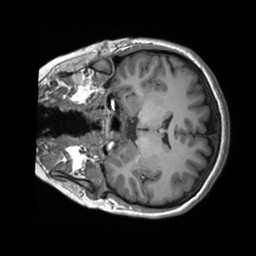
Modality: T1w
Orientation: coronal
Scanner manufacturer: siemens
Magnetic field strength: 3 T
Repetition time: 2 s
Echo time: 0.0023 s